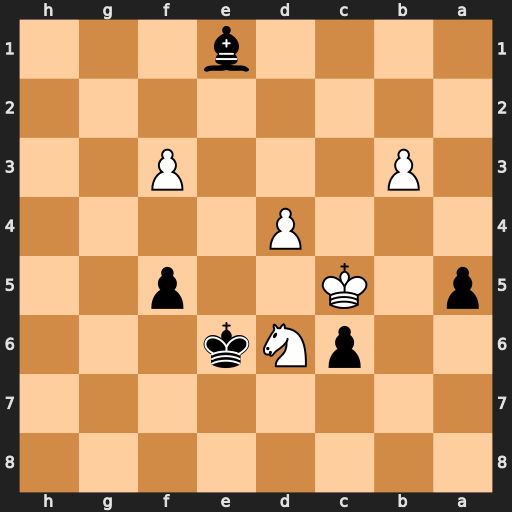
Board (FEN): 8/8/2pNk3/p1K2p2/3P4/1P3P2/8/4b3
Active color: b
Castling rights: -
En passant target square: -
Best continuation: Bb4+ Kxc6 Bxd6 d5+ Ke7